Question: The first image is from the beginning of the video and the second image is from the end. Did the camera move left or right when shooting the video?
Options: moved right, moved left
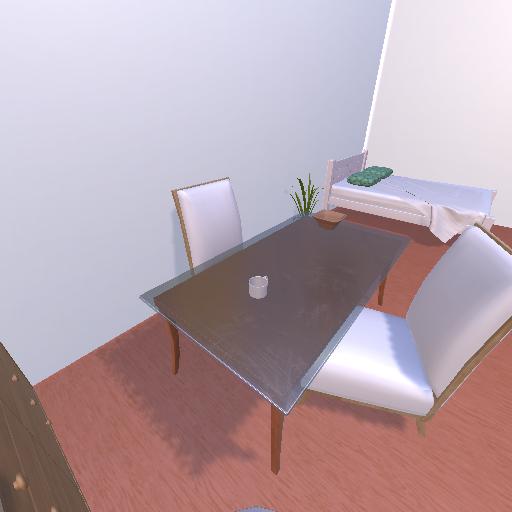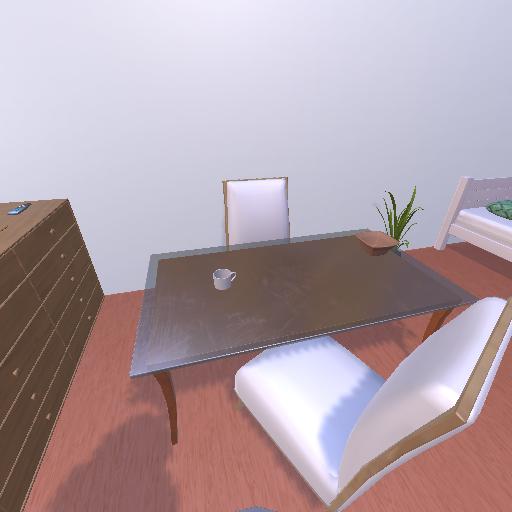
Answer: moved right